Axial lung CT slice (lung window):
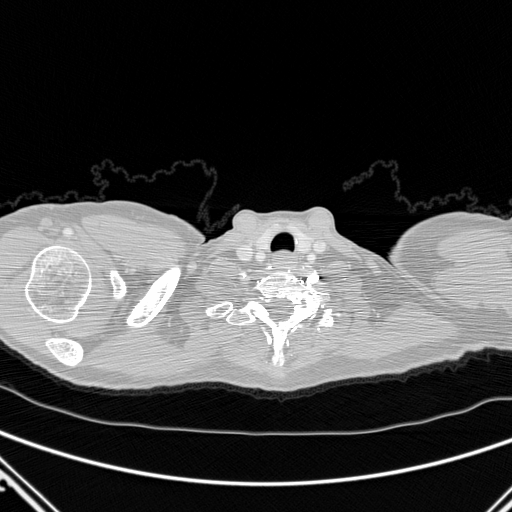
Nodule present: no